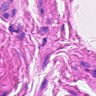
Metastatic tissue present: no